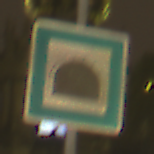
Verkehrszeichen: Tunnel
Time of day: Night
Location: Outdoor (Urban)
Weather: Overcast
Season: NotSpecified
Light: Artificial